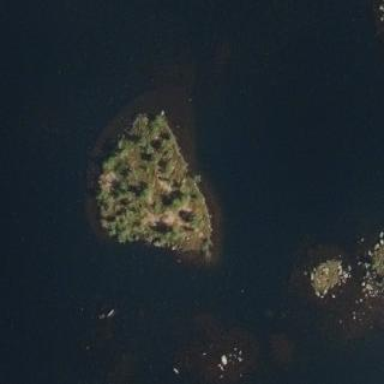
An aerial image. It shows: Islet covered with woodland.